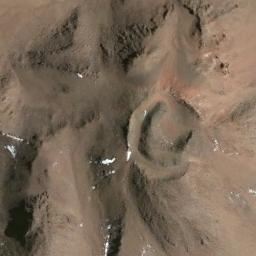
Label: mountain